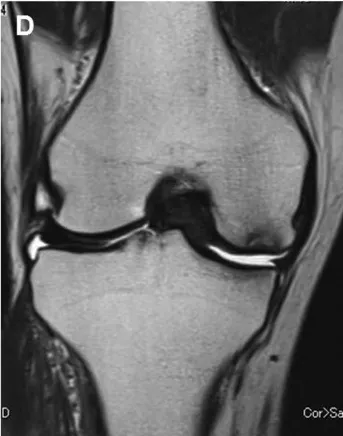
(D) The T2-weighted image had an inhomogeneous area of high signal intensity in the corresponding region and showed a focal area of low signal intensity underlying the articular cartilage.
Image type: radiology (mri)